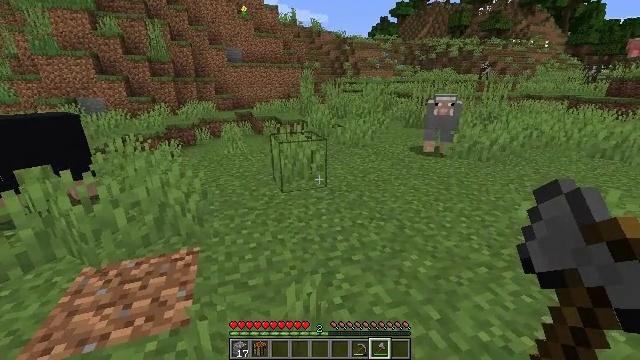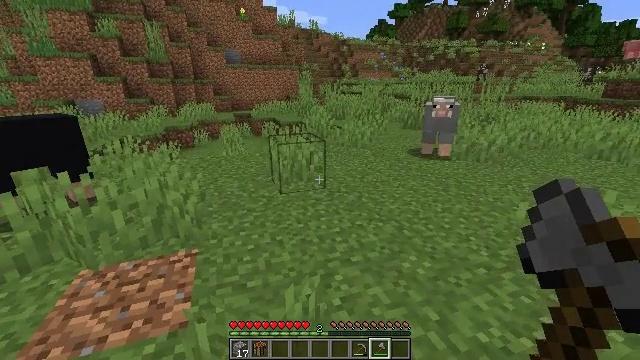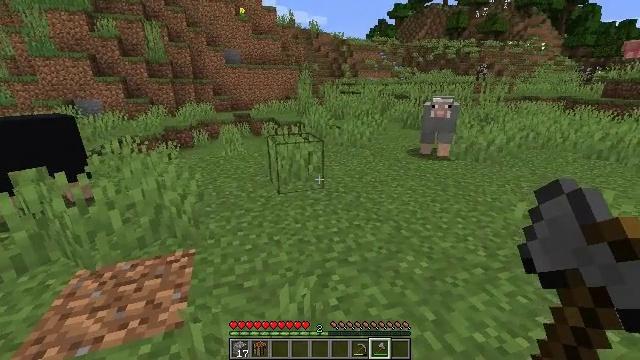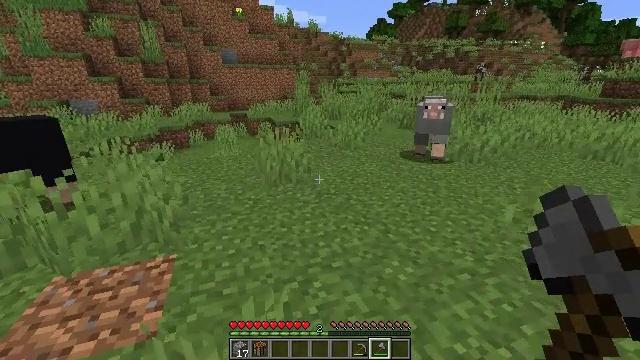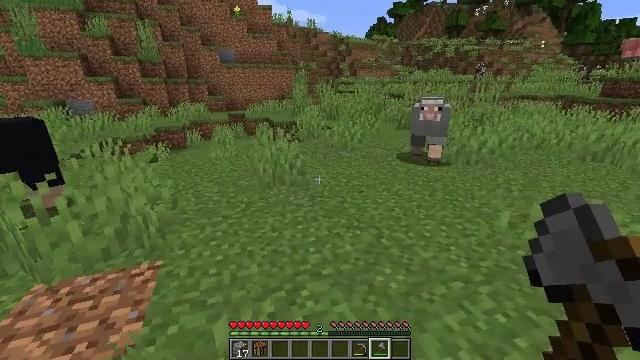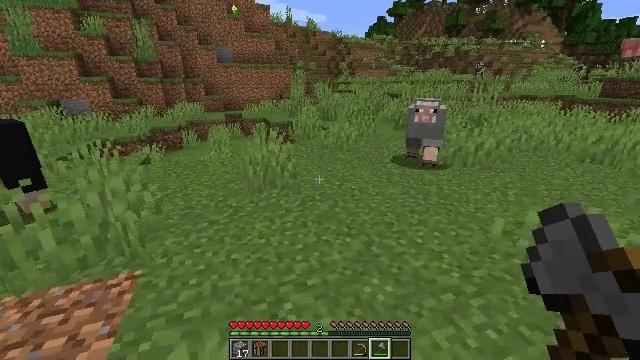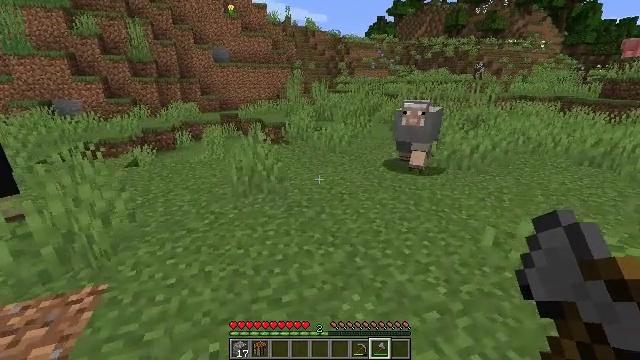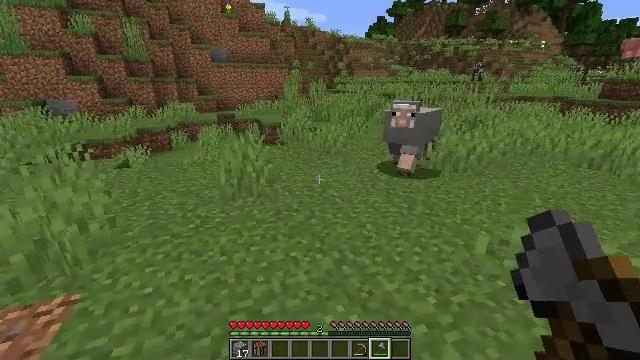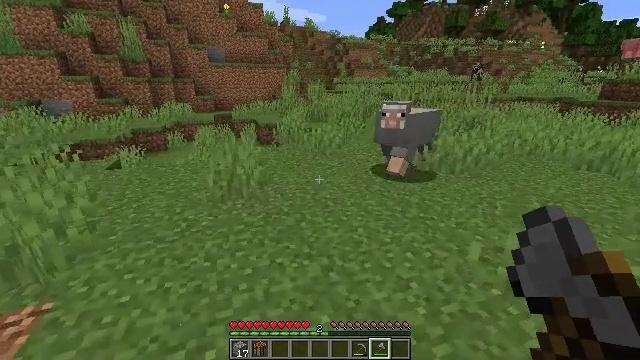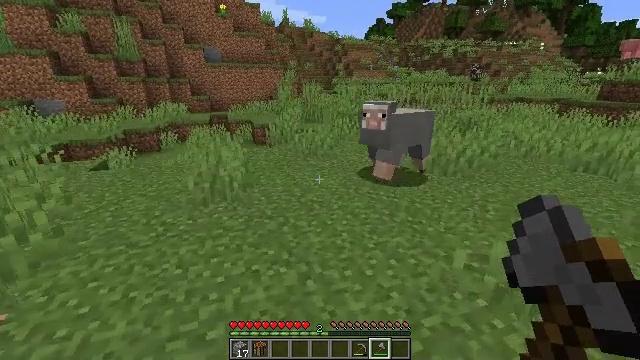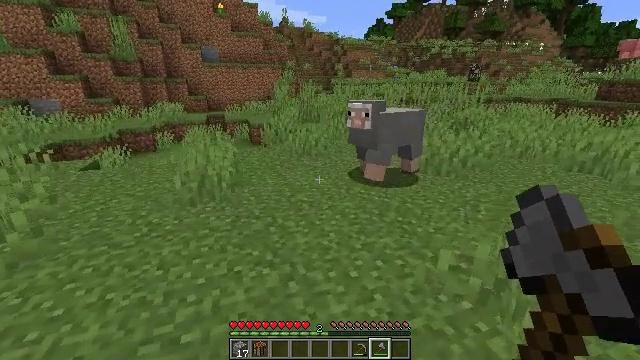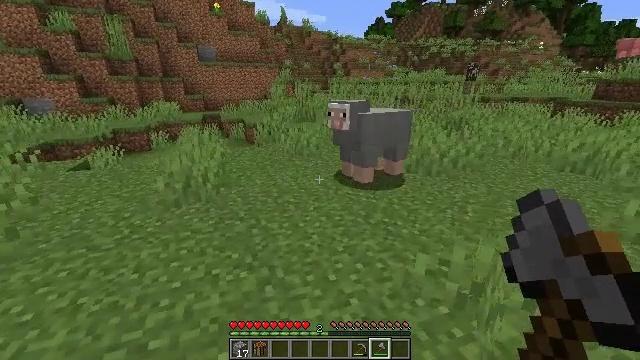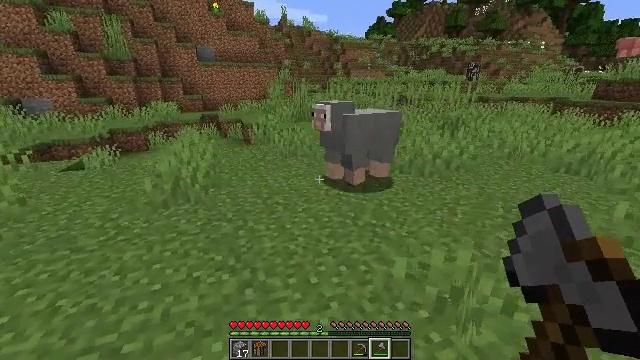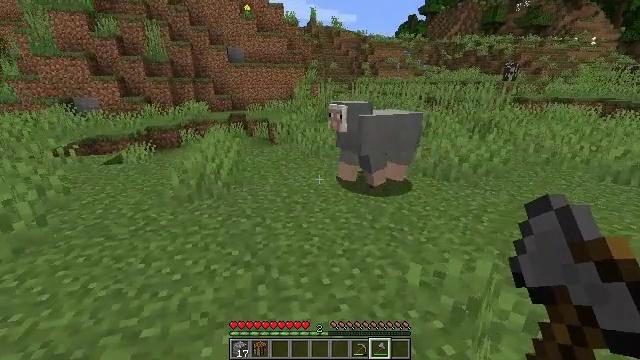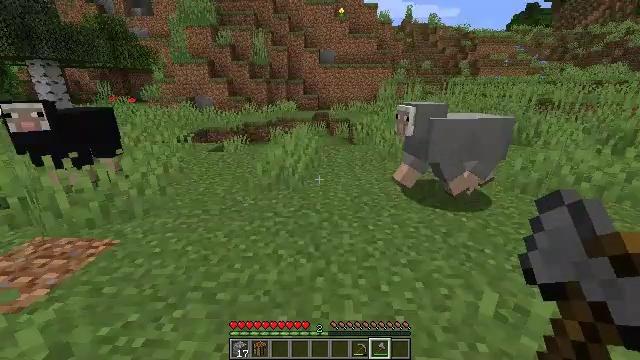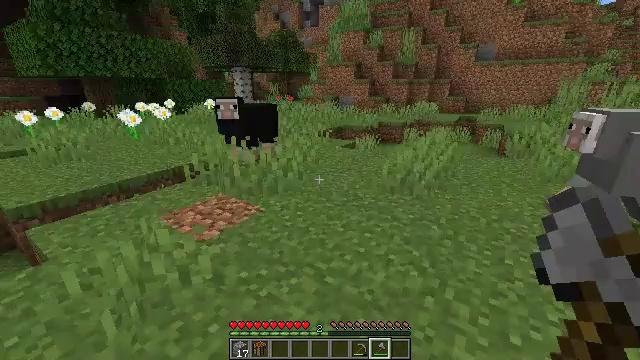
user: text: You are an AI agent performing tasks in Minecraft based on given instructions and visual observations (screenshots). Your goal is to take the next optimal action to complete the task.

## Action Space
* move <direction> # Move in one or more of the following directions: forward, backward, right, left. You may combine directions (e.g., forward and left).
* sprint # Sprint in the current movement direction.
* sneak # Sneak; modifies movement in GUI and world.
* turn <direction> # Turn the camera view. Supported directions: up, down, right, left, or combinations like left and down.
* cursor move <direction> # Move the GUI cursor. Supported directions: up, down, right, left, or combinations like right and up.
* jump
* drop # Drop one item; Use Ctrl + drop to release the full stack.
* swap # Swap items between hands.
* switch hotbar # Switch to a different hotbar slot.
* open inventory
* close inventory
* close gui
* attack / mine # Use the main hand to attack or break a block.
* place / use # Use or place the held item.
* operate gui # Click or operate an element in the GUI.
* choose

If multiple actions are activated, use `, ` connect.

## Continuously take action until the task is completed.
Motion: motion action
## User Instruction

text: Remove the pink tulip from the ground.
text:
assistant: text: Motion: no_op
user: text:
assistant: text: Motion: move right
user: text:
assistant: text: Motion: move forward and move right
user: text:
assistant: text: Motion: move forward and move right
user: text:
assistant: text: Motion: move forward and move right
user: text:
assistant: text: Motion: move forward and move right
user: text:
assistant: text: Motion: move forward and move right
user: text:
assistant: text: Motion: move forward and move right
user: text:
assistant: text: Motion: move right
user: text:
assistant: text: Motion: move right
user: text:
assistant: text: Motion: move right
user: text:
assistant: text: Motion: no_op
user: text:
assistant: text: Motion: turn left
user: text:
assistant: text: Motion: turn left
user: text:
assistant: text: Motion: turn left
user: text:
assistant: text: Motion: turn left
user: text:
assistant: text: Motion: turn left and up
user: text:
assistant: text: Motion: turn left
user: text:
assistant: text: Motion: move left
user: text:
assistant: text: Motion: move forward and move left
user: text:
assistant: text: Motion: move forward and move left
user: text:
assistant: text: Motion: move forward and move left
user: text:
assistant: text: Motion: move forward and move left
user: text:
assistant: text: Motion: move forward and move left
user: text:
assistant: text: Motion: move forward and move left
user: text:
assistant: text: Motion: move forward and move left, turn left and down
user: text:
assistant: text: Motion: move forward and move left, turn left and down
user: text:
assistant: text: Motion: move forward and move left, turn left and down
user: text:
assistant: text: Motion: move forward and move left, turn left
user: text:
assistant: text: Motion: move left